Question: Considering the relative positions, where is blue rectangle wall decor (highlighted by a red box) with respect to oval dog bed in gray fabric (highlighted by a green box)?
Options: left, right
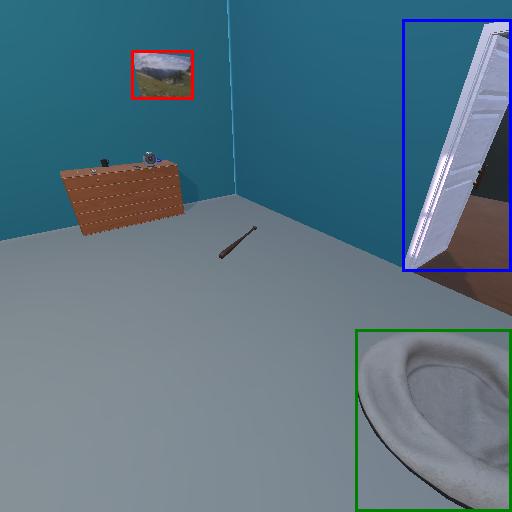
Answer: left